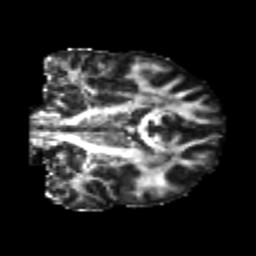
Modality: FA
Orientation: coronal
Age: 20
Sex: male
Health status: healthy
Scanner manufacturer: philips
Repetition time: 7.386 s
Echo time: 0.08599 s